Platform: macOS
Application: Chrome
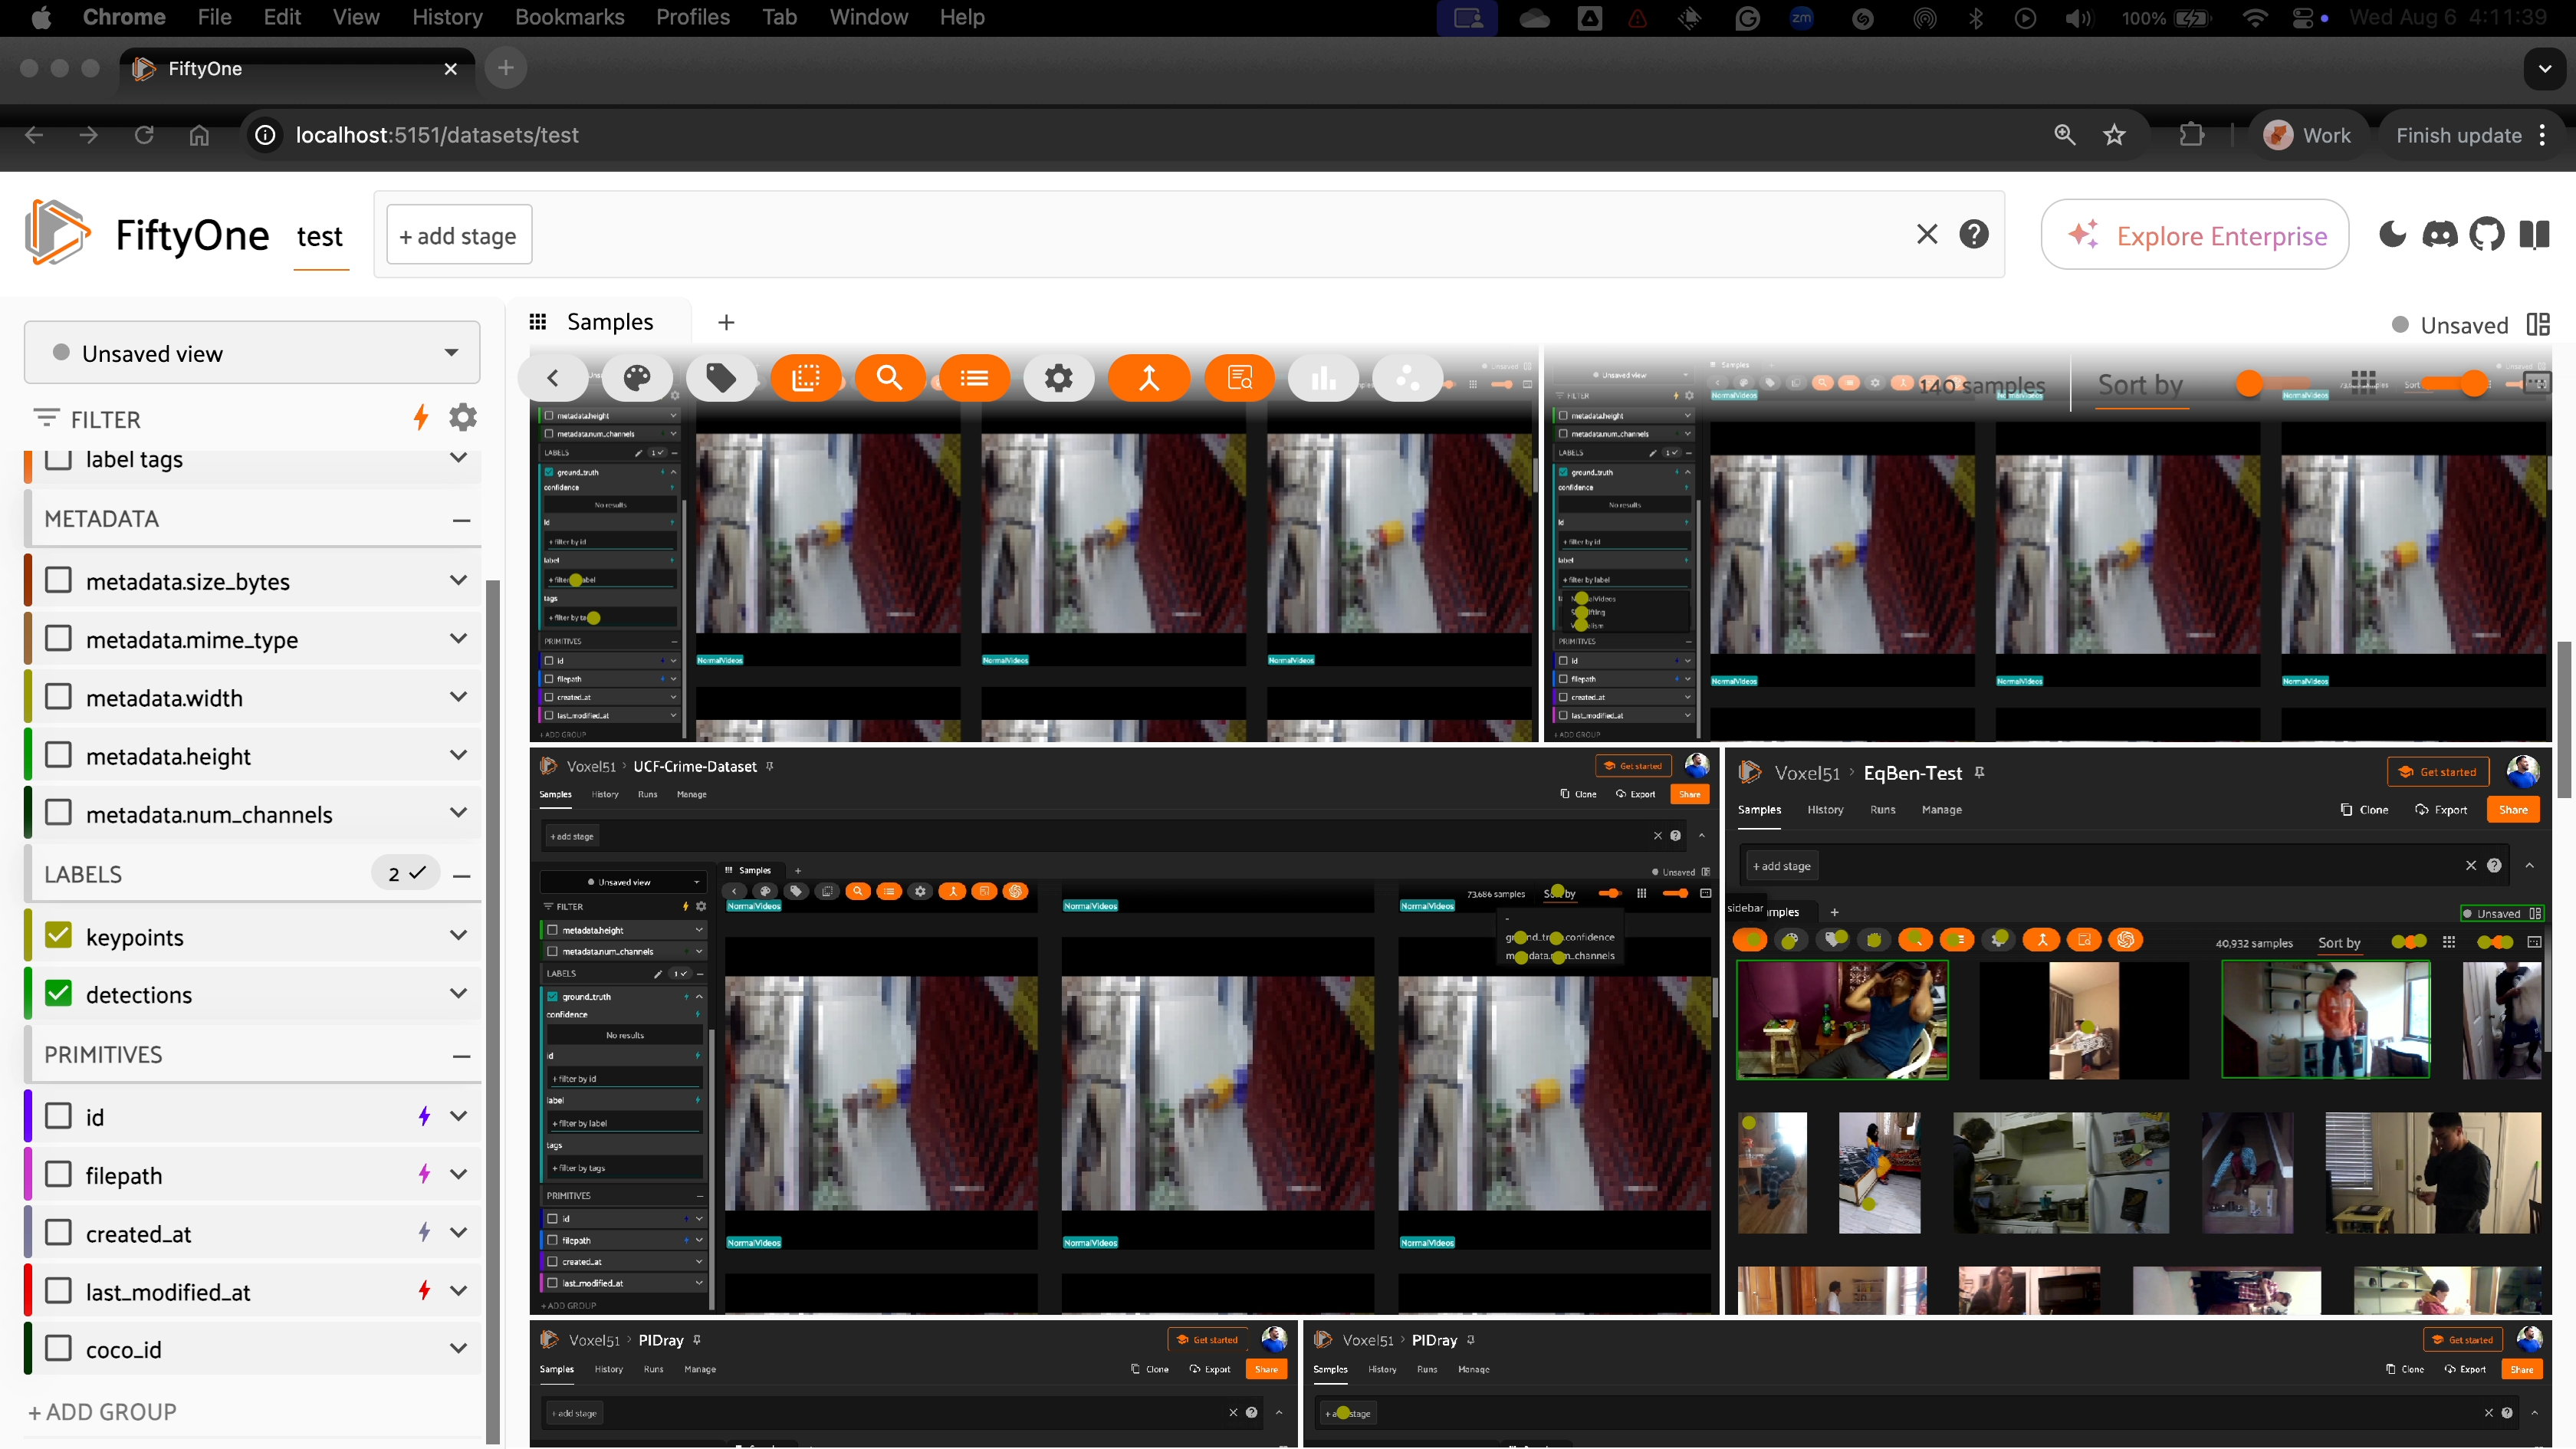
task_description: Show available filter options for the created_at field in the primitives group
action_type: click
element_info: Icon
steps_since_start: 1